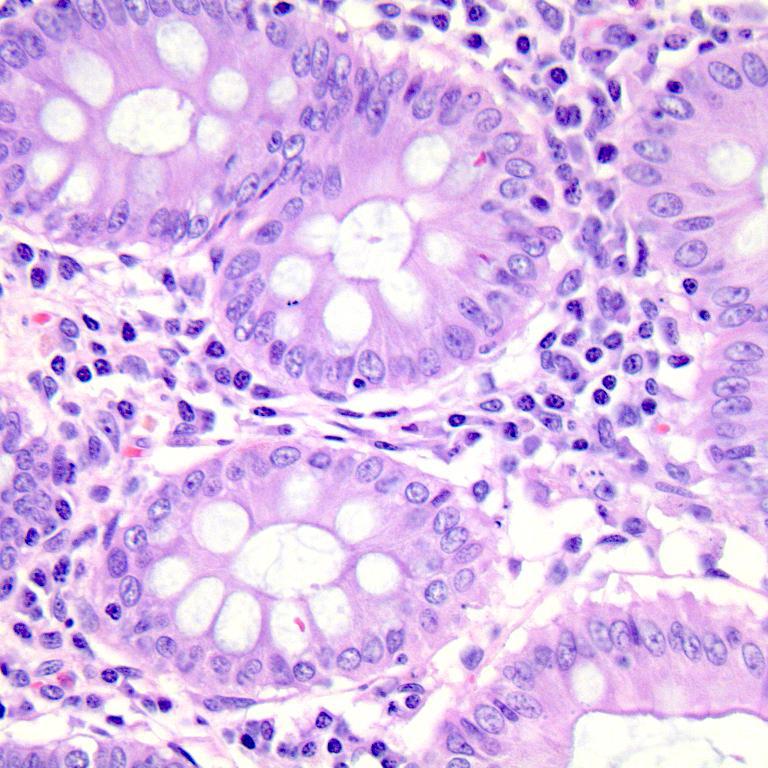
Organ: colon
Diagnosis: benign